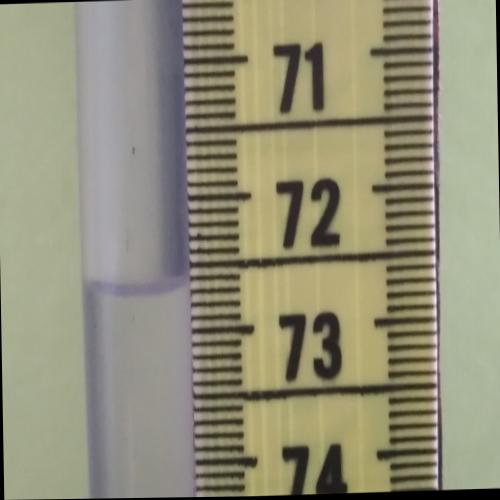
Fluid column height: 72.7 cm